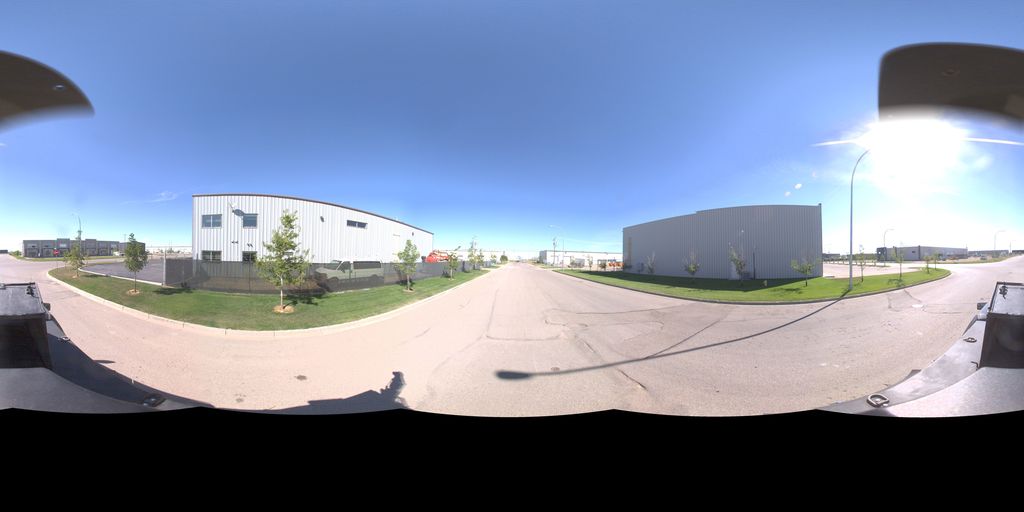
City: saskatoon